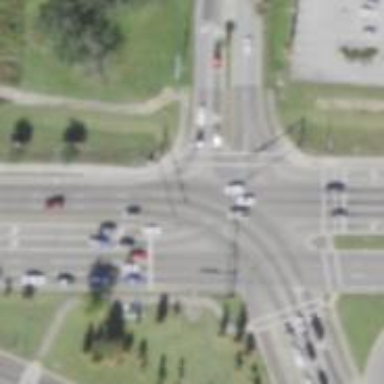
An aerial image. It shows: Solid stop line on the road.